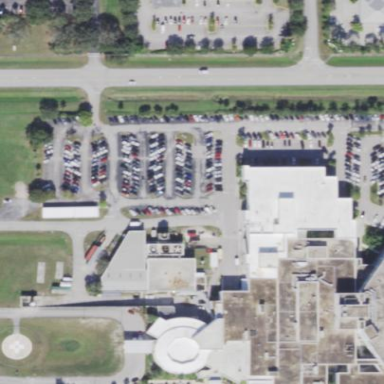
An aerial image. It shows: Hospital building.